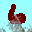
Label: 6